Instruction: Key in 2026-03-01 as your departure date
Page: home
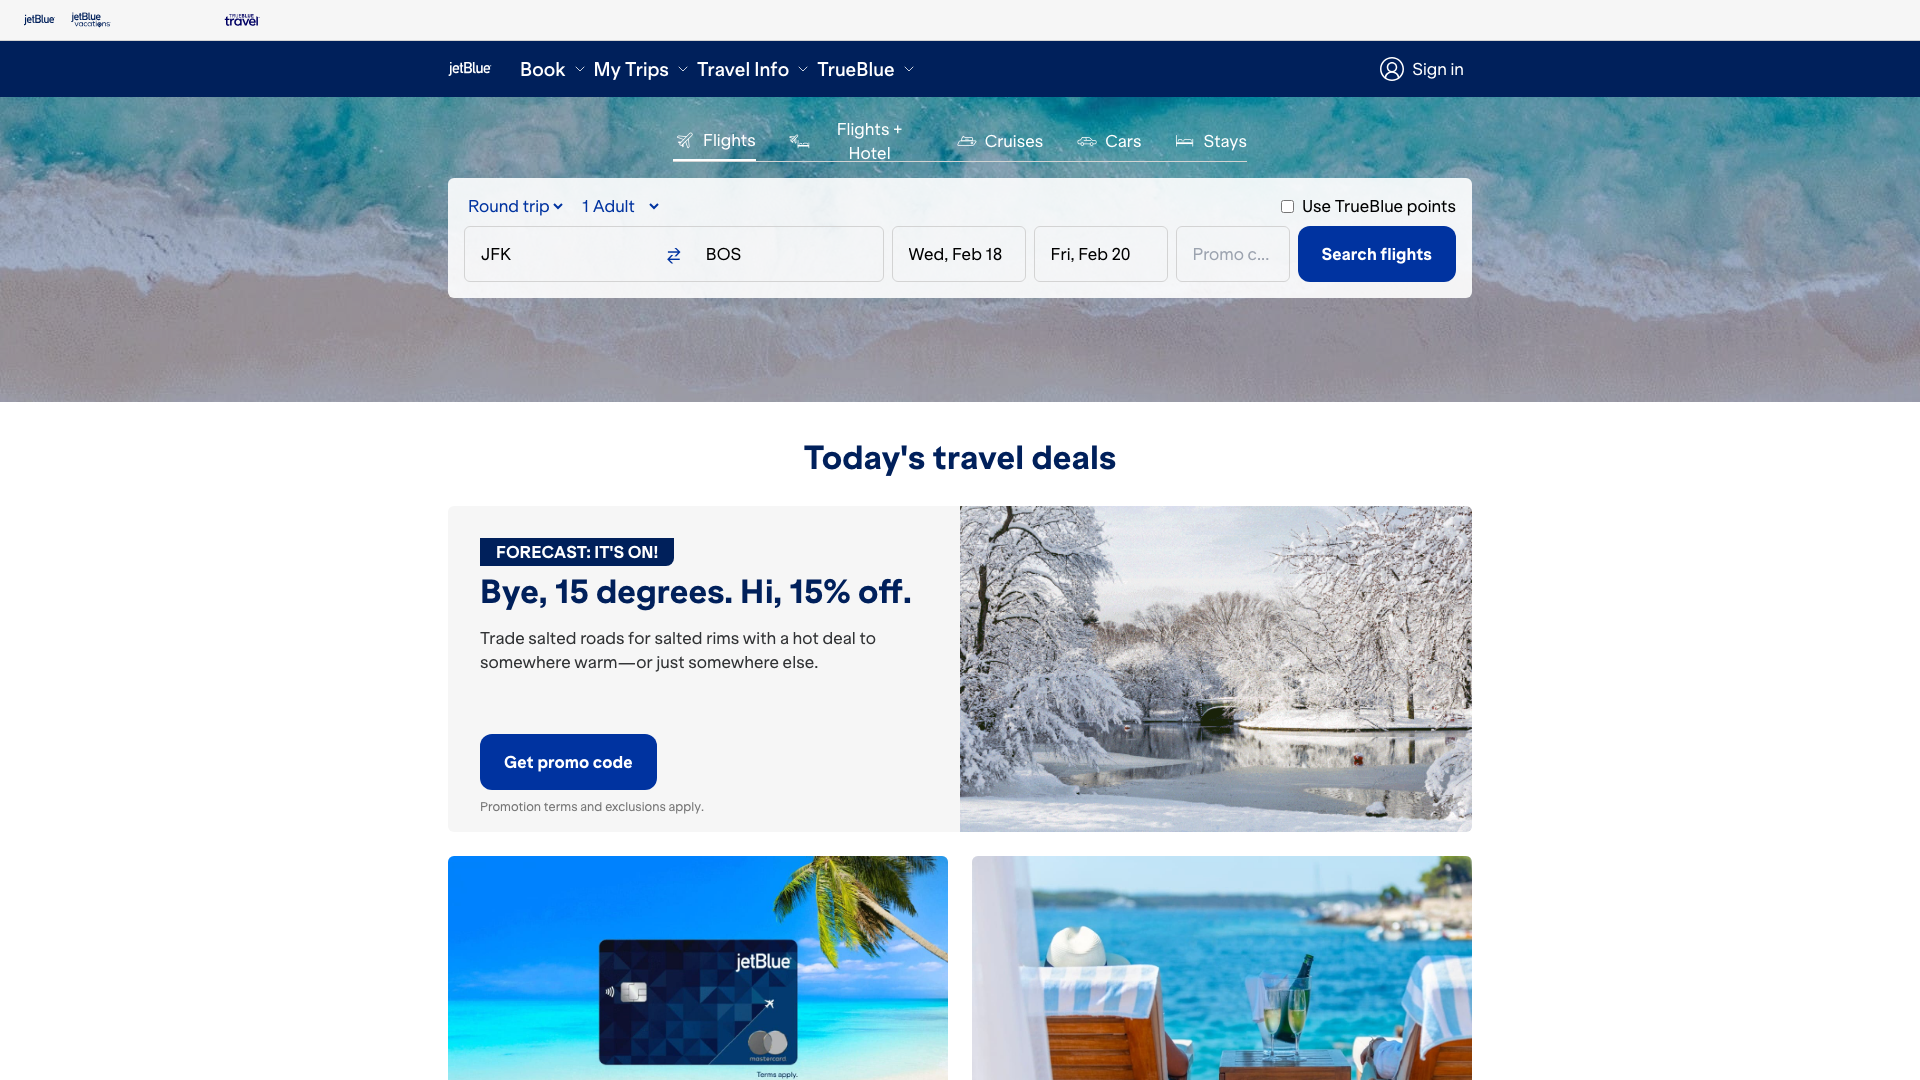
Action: type